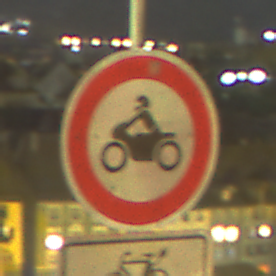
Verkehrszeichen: VerbotKraftraeder
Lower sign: EinspurigeFahrzeugeFrei6
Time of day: Night
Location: Outdoor (Urban)
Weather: PartlyCloudy
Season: NotSpecified
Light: Artificial